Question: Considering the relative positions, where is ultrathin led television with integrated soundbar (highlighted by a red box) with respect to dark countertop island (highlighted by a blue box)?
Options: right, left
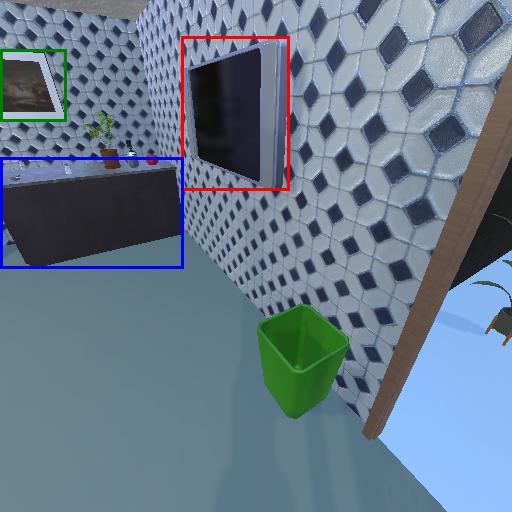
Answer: right